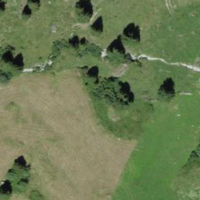
EUNIS habitat code: 24
Species observed at this site:
Scaeva pyrastri